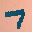
Label: 7